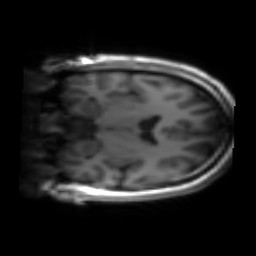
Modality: inplaneT1
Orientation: coronal
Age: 30
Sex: male
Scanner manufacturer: siemens
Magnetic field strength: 3 T
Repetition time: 1.2 s
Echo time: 0.00251 s